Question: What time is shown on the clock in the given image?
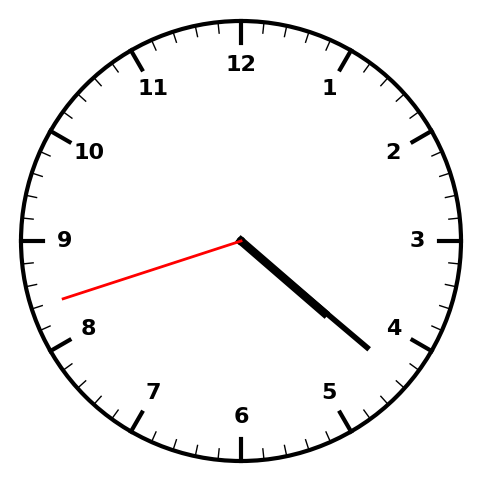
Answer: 04:21:42